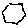
Label: hexagon